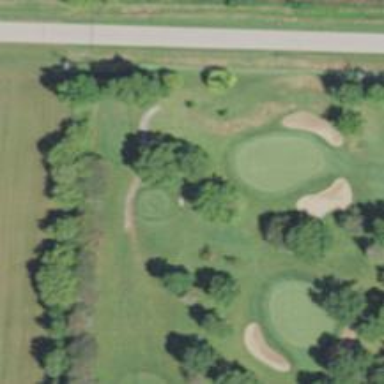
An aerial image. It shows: View of golf hole.